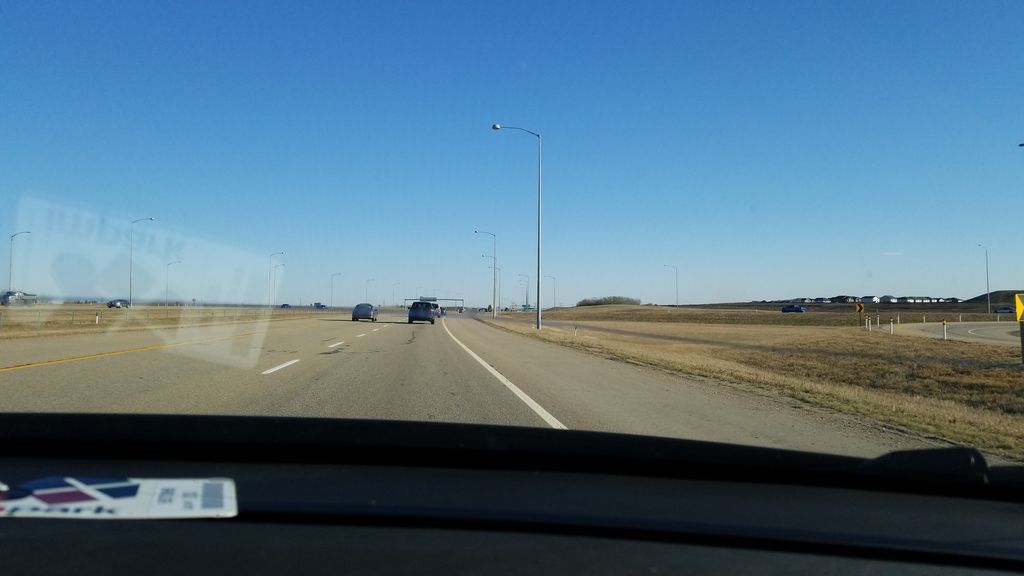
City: edmonton